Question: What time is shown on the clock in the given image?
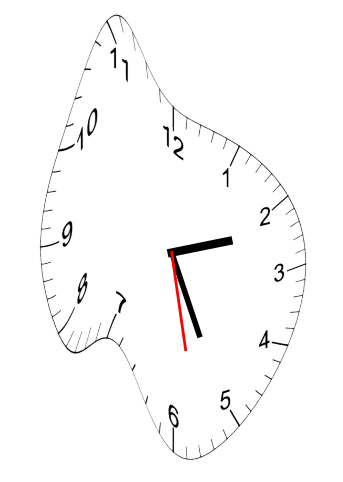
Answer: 02:25:28